Field crop: maize
Growth stage: 2
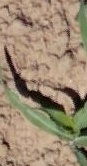
Species: maize